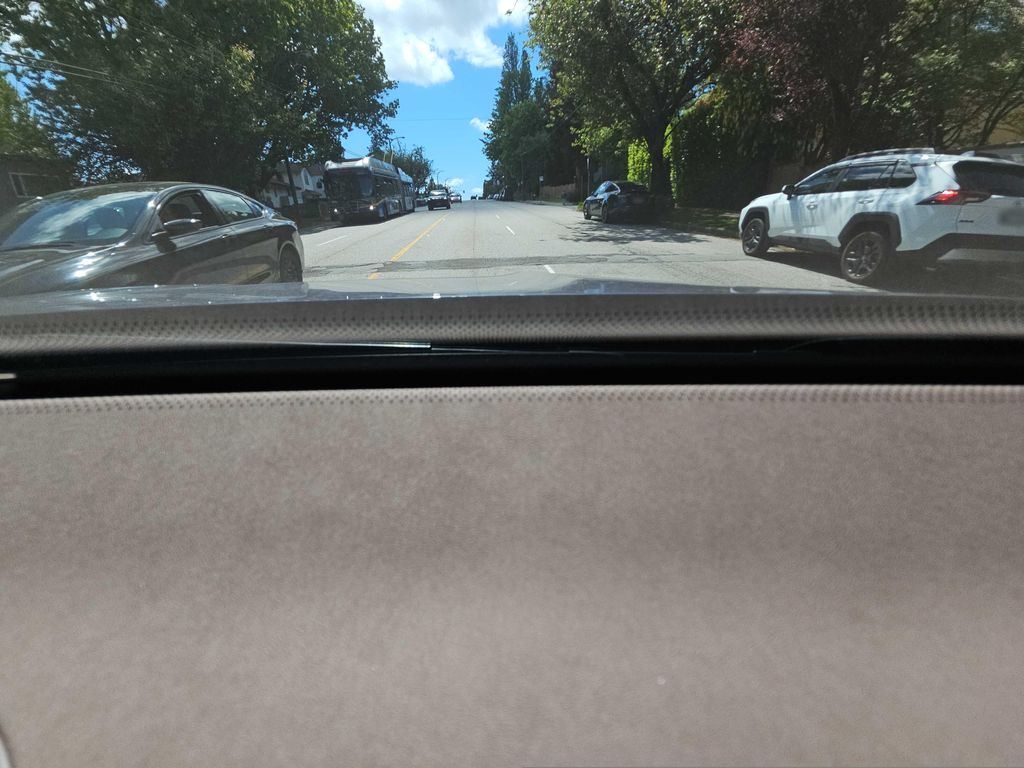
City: vancouver